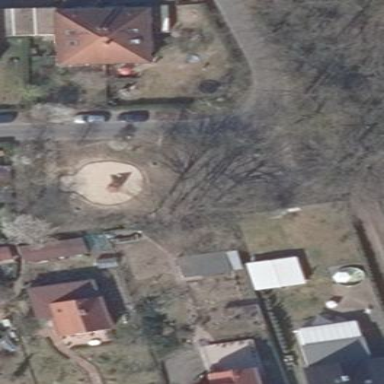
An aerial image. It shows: Playground area for leisure land.